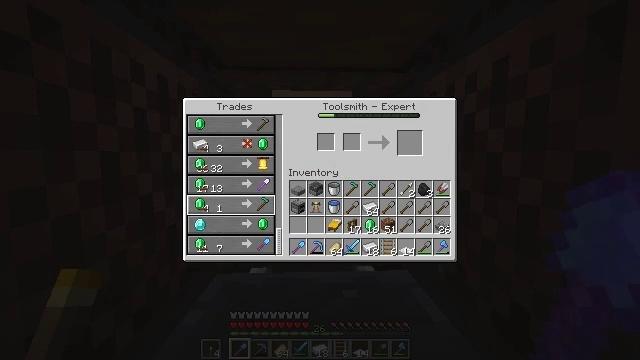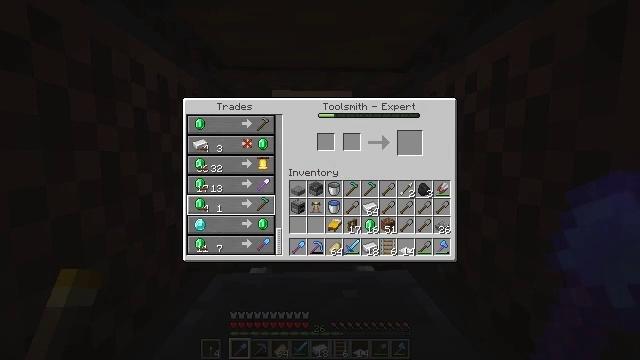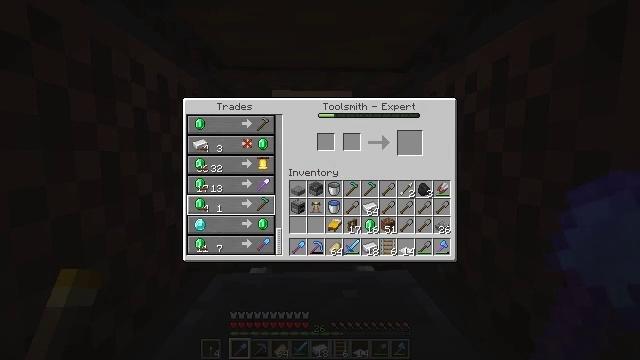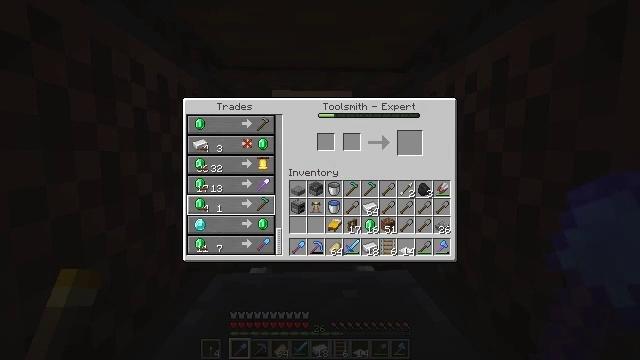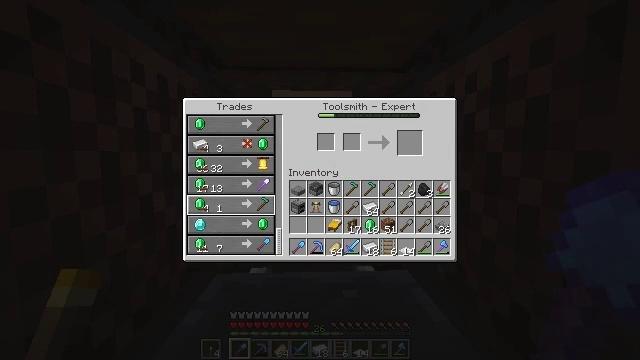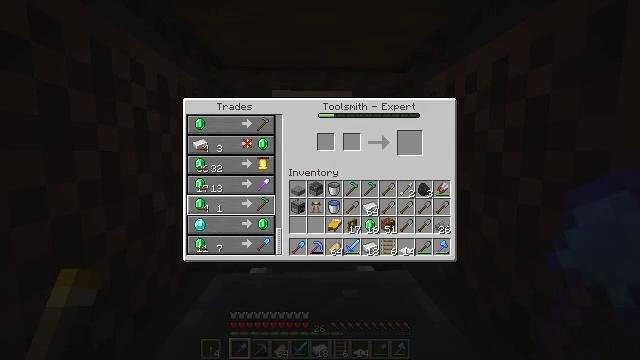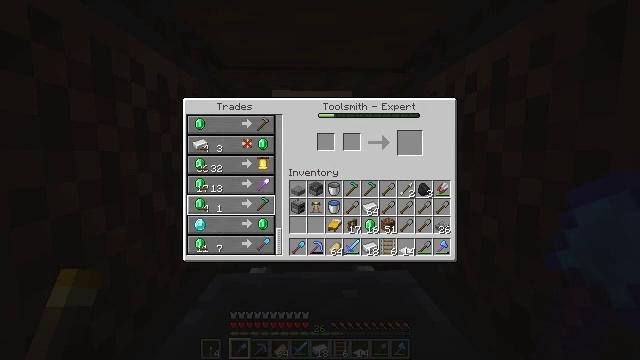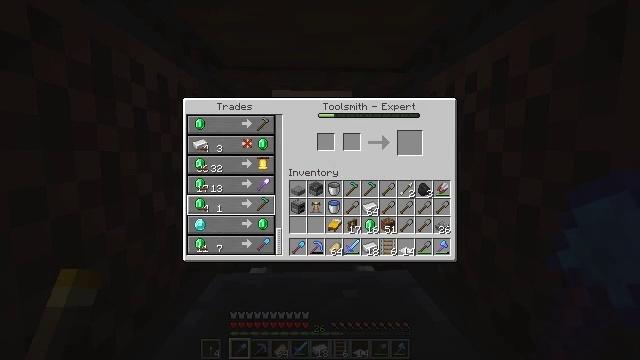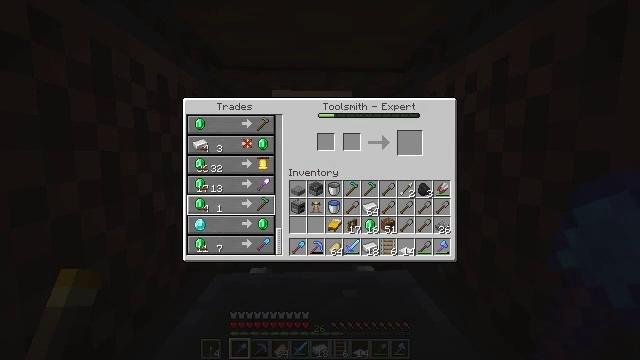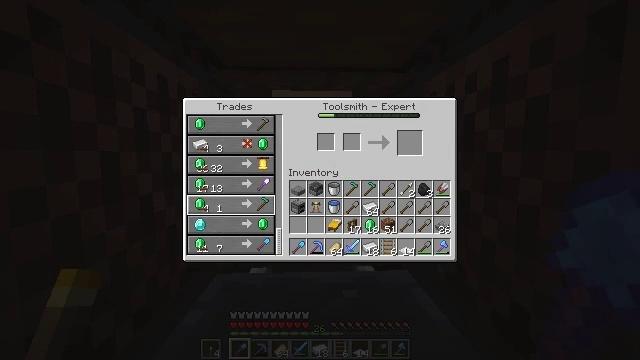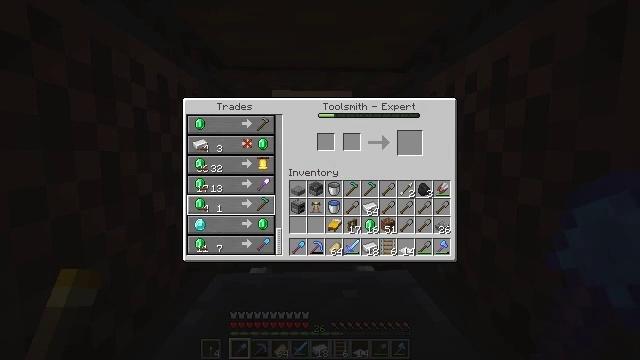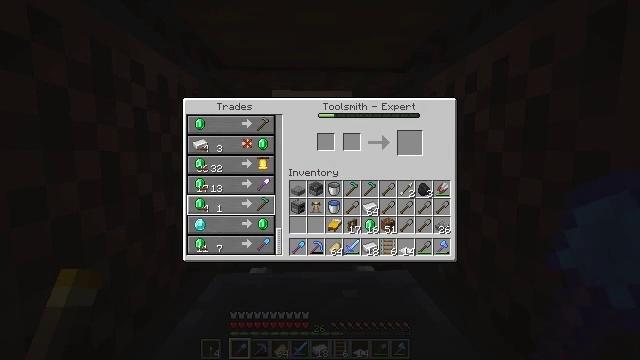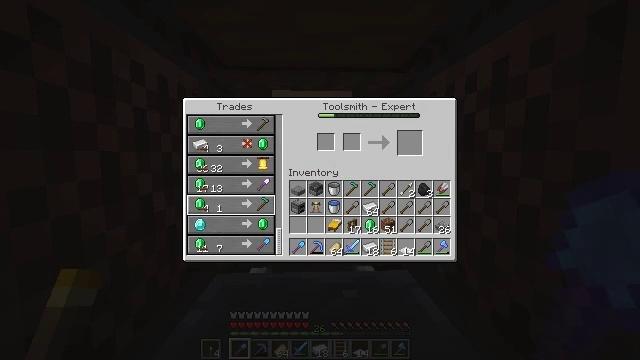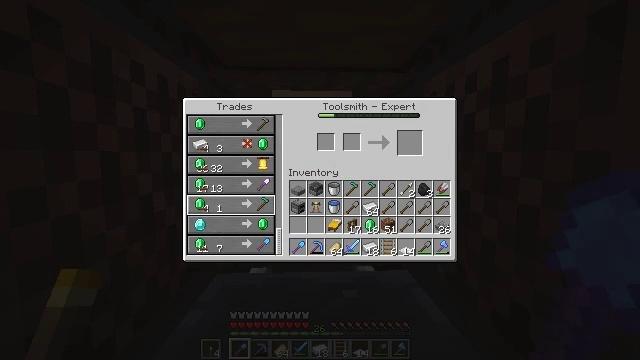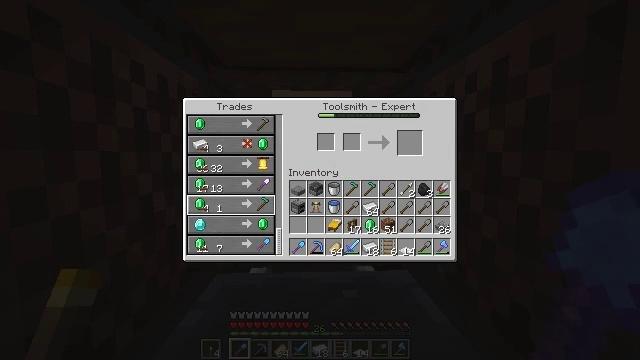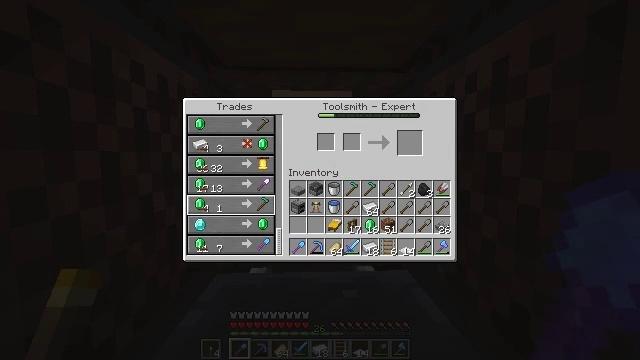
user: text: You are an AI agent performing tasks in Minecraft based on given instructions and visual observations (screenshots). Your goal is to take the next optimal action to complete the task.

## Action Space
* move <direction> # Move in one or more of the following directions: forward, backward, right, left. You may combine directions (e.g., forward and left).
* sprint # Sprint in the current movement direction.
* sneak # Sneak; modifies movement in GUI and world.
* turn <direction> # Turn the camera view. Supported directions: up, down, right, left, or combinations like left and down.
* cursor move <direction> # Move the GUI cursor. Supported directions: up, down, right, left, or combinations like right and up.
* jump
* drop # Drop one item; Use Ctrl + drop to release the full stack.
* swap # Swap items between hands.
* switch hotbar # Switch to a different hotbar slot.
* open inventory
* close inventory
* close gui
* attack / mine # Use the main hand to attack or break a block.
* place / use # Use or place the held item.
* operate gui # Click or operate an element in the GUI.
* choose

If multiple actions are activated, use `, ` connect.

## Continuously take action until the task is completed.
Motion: motion action
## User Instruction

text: Collect the brown bed for later use.
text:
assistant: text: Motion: no_op
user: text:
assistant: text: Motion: no_op
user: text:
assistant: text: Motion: no_op
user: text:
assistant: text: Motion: no_op
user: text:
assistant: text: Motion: no_op
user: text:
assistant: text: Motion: no_op
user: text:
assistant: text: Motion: no_op
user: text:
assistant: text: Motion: no_op
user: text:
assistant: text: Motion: no_op
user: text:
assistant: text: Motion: no_op
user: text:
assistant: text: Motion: no_op
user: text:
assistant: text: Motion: no_op
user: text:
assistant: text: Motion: no_op
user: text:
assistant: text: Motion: no_op
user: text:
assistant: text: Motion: no_op
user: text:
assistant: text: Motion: no_op
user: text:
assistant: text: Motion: no_op
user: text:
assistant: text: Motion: no_op
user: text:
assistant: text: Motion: no_op
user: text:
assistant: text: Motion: no_op
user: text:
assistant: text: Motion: no_op
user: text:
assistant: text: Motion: no_op
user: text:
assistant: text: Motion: no_op
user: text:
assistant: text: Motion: no_op
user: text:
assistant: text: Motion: no_op
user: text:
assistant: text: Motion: no_op
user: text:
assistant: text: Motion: no_op
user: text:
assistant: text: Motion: no_op
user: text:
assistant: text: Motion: no_op
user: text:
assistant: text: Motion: no_op